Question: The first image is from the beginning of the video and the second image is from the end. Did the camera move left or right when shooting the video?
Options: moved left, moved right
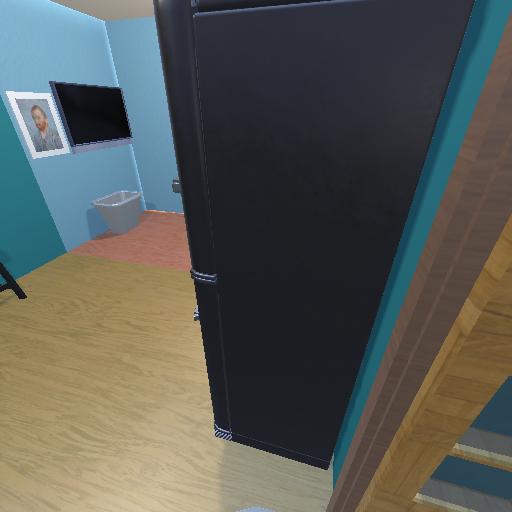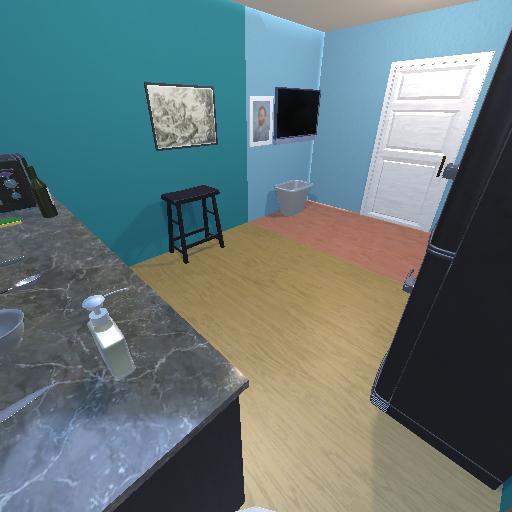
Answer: moved left